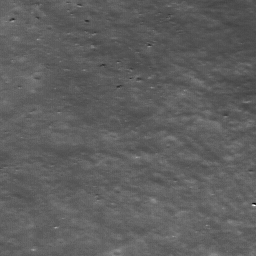
Host type: background_regolith
Lunar coordinates: latitude nan, longitude nan